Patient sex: M
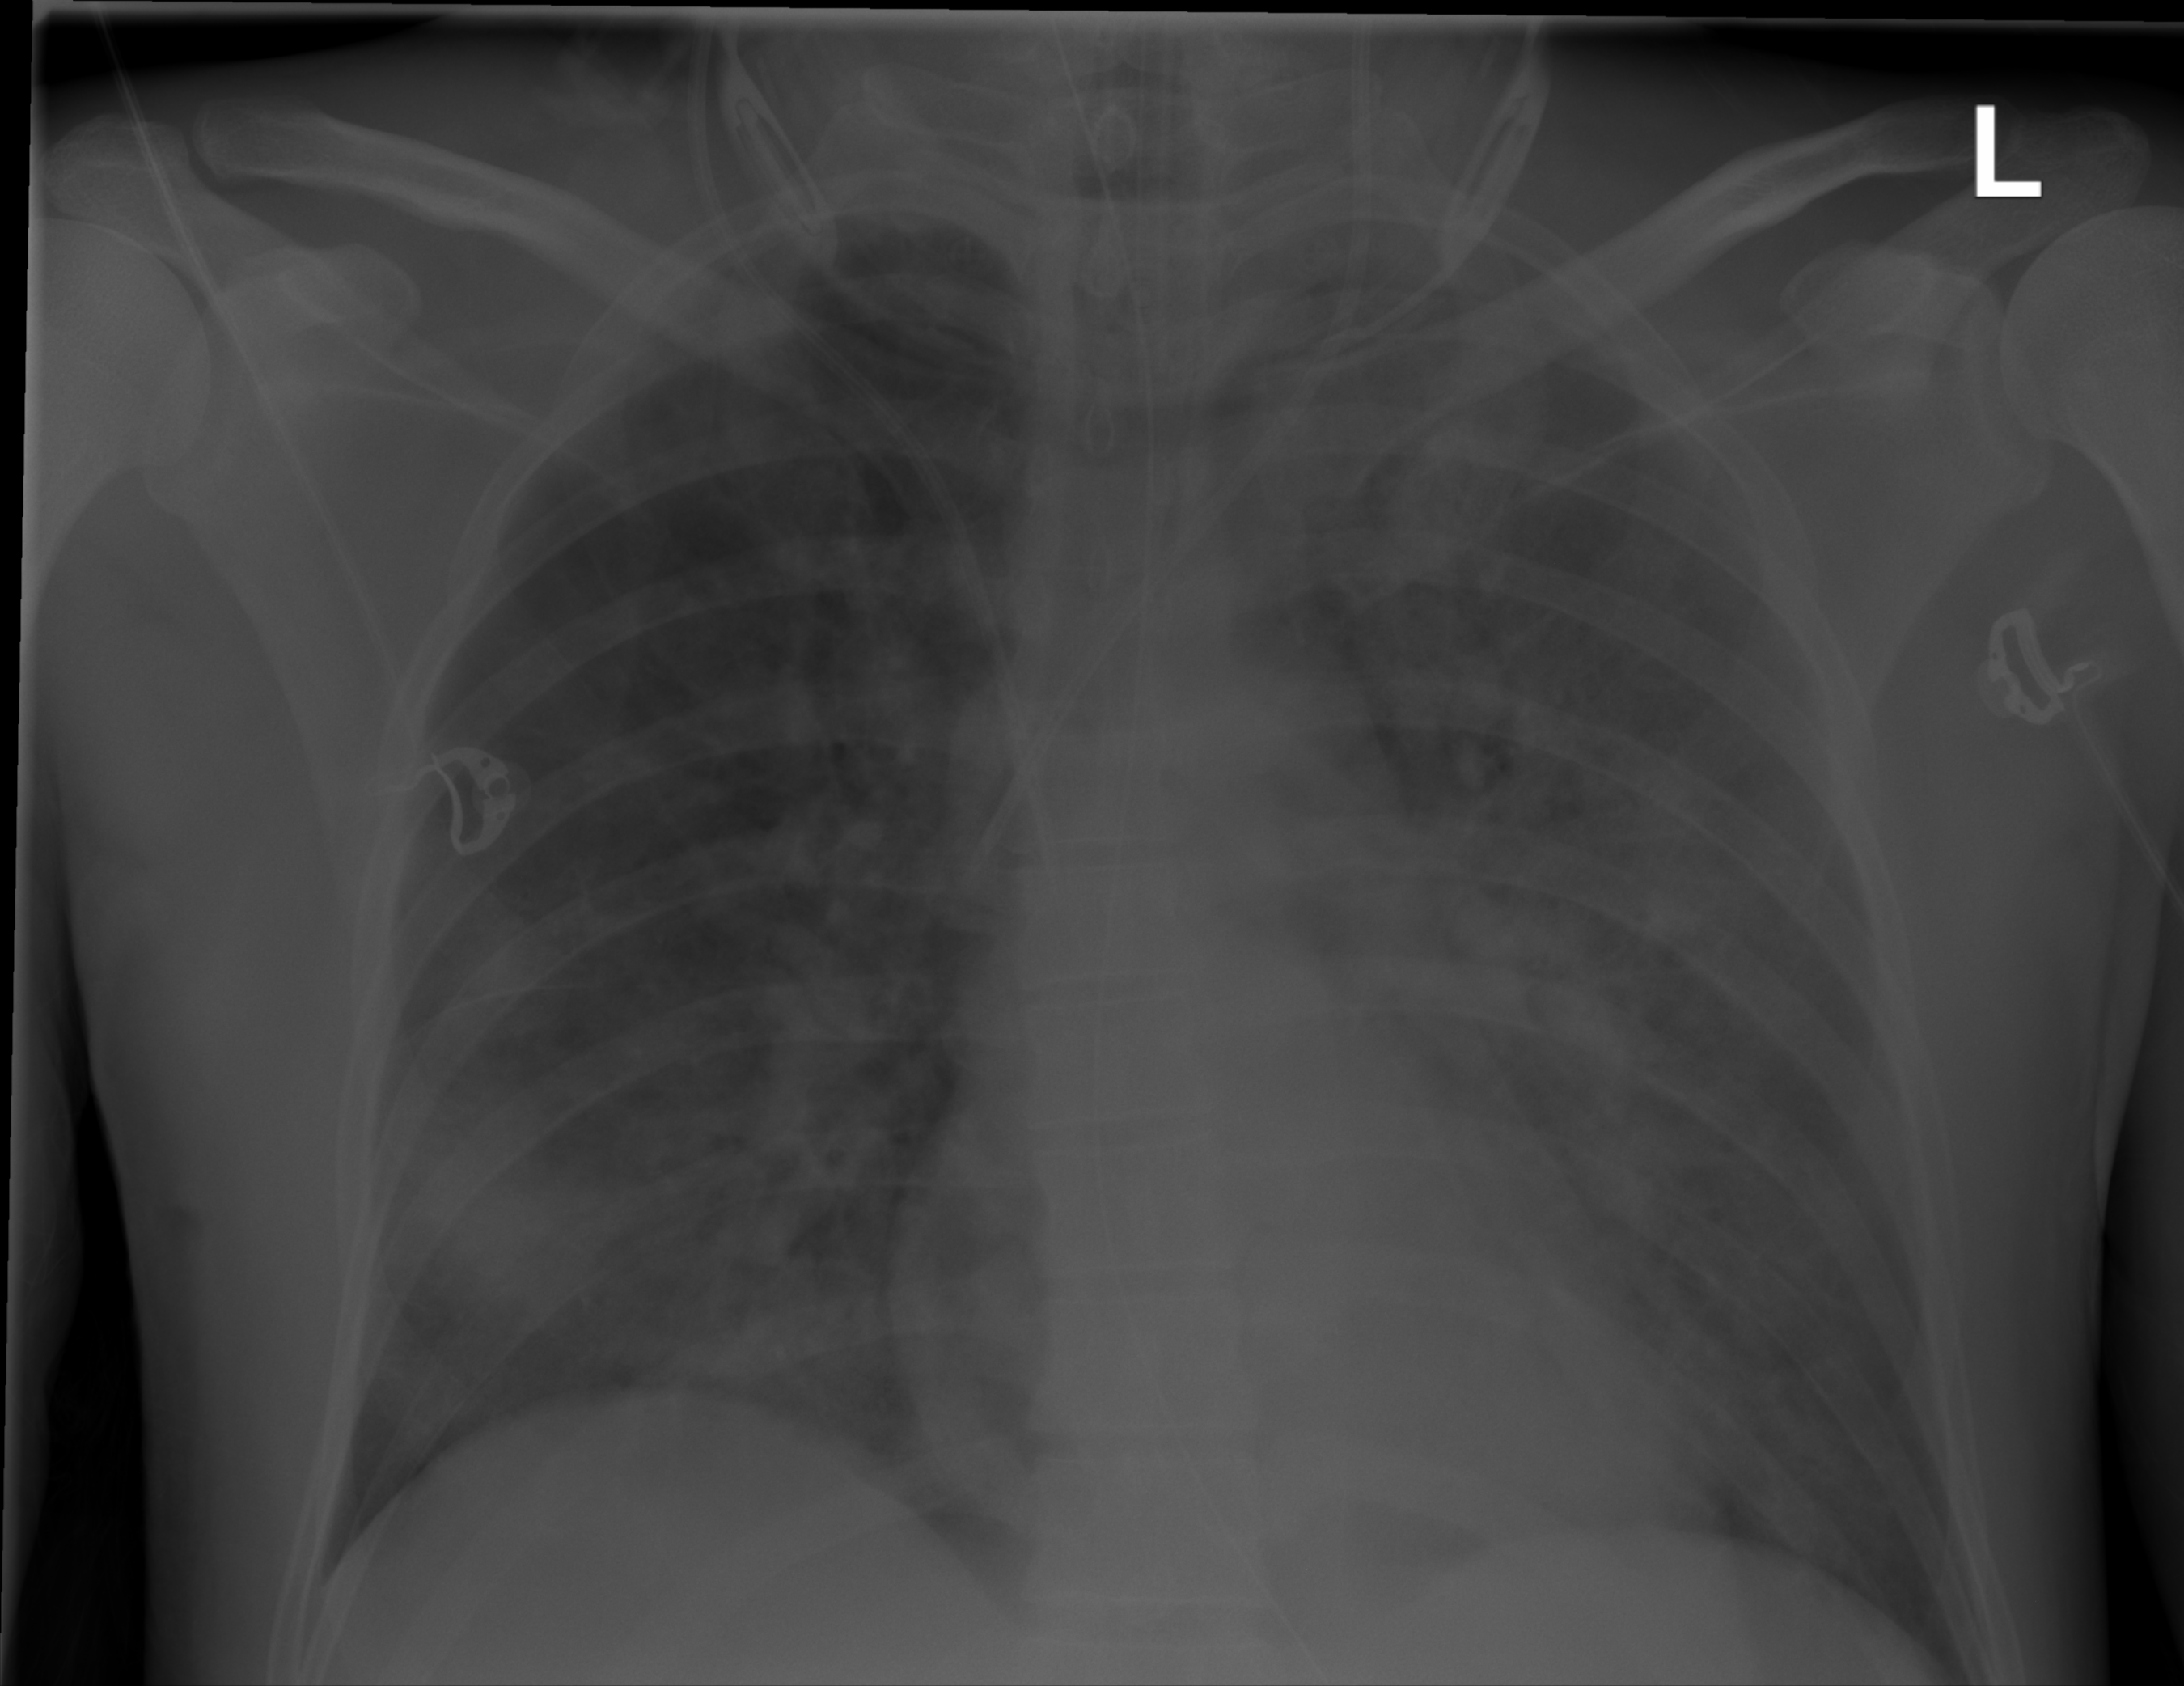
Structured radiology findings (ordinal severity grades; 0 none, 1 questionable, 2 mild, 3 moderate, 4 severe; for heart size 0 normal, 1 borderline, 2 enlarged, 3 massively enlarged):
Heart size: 0
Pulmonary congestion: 0
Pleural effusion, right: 0
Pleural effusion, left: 0
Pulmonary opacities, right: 3
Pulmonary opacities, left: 3
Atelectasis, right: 3
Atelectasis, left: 3